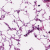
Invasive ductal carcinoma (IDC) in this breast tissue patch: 0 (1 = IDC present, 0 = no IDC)